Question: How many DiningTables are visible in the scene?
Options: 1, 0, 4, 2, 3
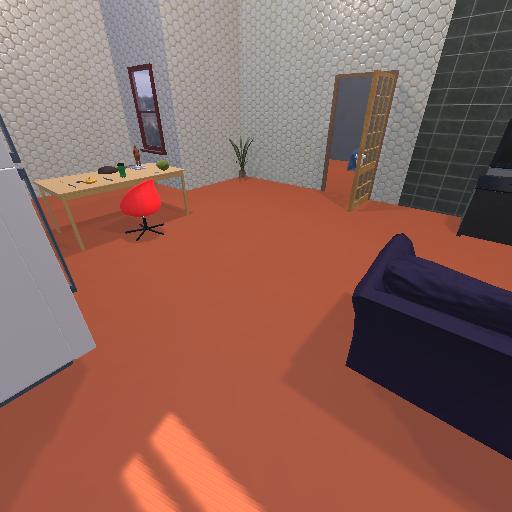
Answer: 1